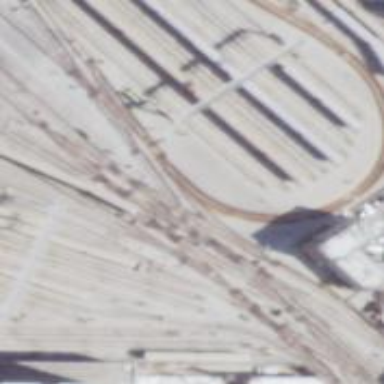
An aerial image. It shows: Electrified rail service yard.